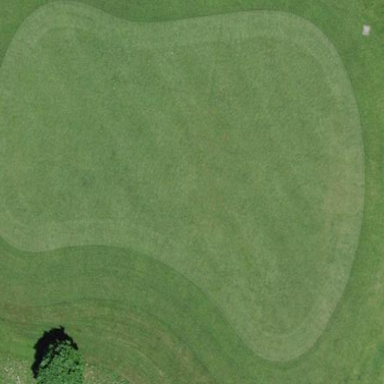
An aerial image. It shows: Grassy area designated as golf fairway.